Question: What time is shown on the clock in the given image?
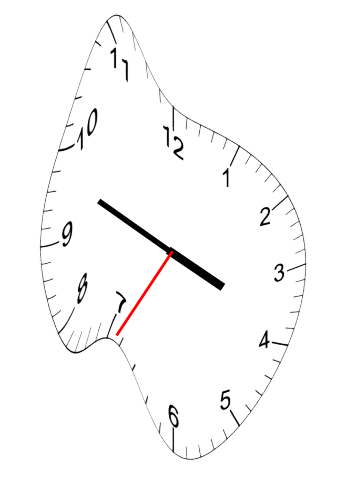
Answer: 03:48:35